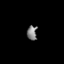
Tissue: lung
Cell type: Epithelial cells
Senescence score: 0.2181
Nuclear area (px): 141
Mean DAPI intensity: 128.234